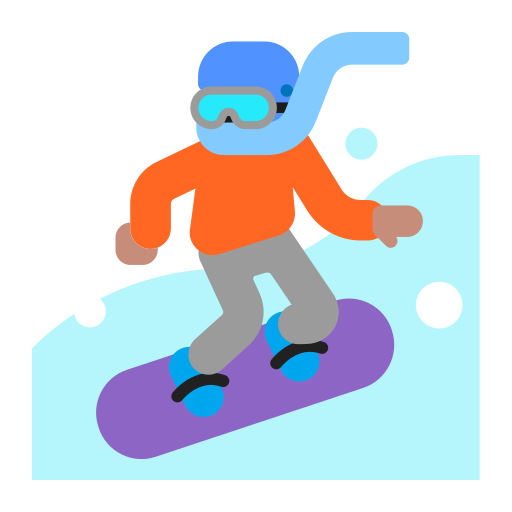
snowboarder flat